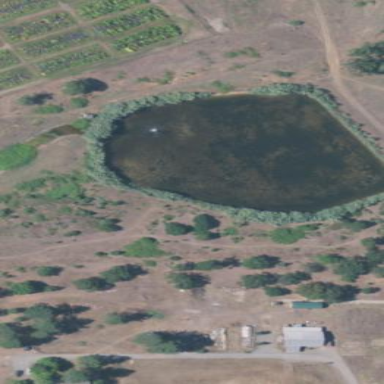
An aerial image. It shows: Pond surrounded by natural water.